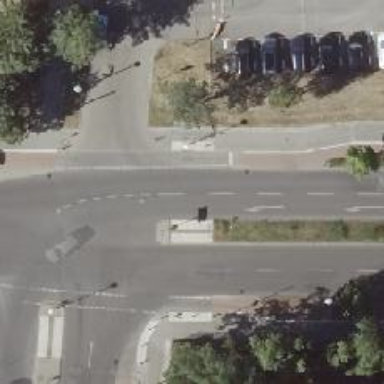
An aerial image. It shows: Unmarked crossing on asphalt footway.